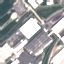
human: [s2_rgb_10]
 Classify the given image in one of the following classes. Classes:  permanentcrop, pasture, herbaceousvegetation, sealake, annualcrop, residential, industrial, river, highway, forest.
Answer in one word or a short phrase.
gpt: Industrial